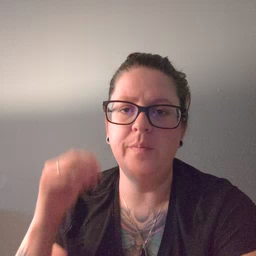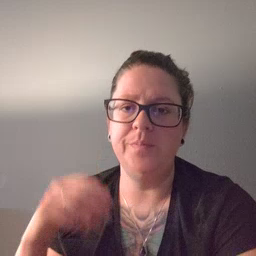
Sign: sad